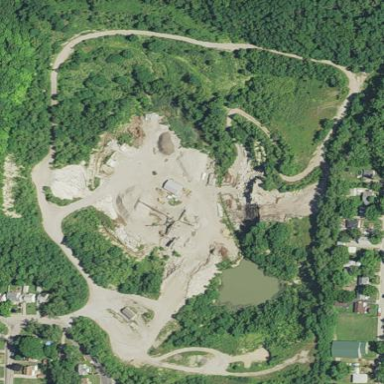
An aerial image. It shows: Quarry used for extracting aggregates.